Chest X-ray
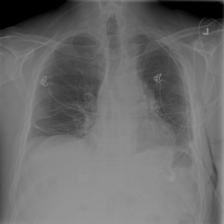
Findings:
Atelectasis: negative
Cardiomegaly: negative
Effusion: negative
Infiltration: negative
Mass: negative
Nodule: negative
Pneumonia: negative
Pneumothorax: positive
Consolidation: negative
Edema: negative
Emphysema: positive
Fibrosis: negative
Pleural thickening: negative
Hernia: negative